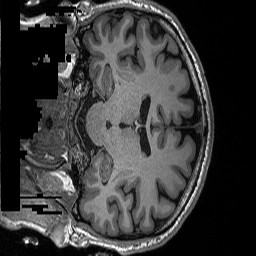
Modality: T1w
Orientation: coronal
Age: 34
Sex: male
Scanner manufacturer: siemens
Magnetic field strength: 3 T
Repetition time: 2.3 s
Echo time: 0.00298 s